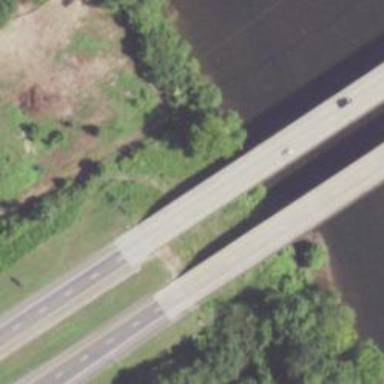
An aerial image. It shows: Beam bridge on motorway.